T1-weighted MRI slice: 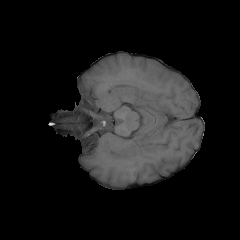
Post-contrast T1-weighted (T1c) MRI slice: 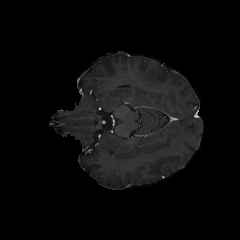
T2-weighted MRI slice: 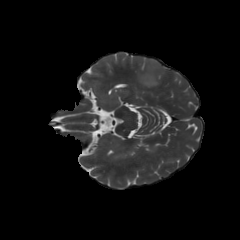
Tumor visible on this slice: yes